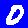
Digit: 0